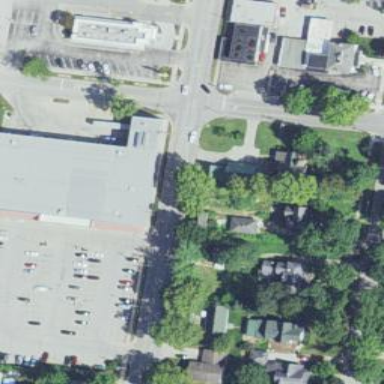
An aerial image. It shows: Supermarket located in building.